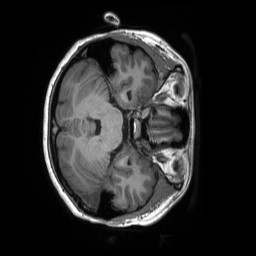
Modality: T1w
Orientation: axial
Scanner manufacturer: siemens
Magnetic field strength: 3 T
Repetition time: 2.3 s
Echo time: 0.00232 s